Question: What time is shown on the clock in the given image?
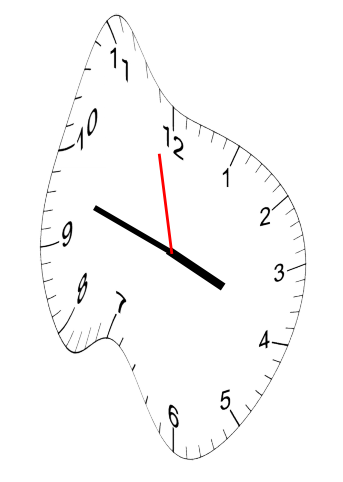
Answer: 03:47:58